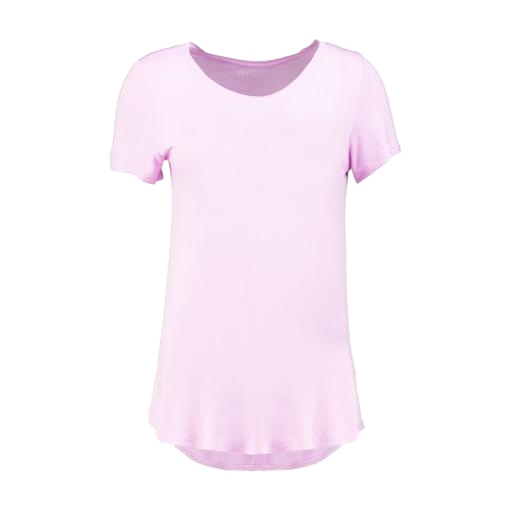
pink scoop neck sleep tee, purple swing t-shirt only macy, pink short-sleeve tee, white background